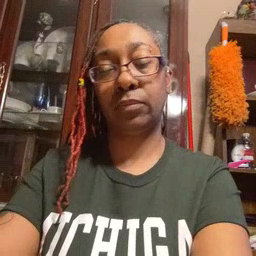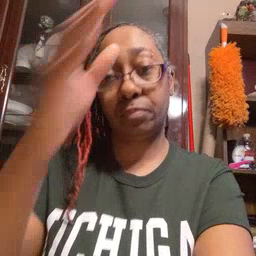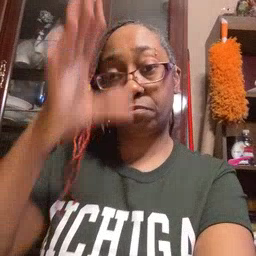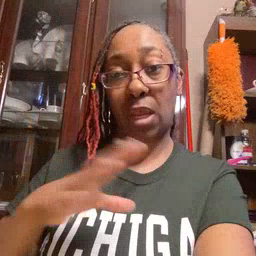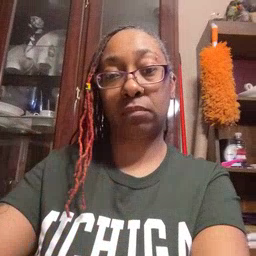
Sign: man